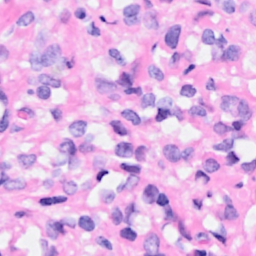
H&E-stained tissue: Breast